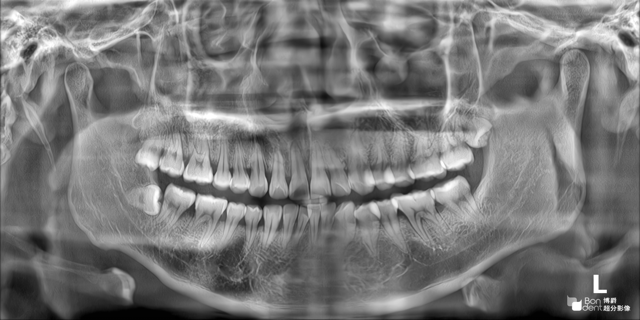
adult